Question: I want to go with Linq2SQL first and get it to create sql db for me but when I was creating fields I realized I couldn't see any Identity feature or something on Properties window.
Here is the snapshot of the selected UserId column in Linq2SQL file.
Thanks in advance.

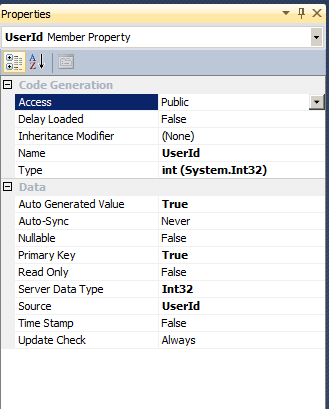
Answer: It's set as autogenerated, which is how linq-to-sql columns are normally represented.
Have a look at the generated .cs file and see what it looks like. In a file generated by sqlmetal, an identity column has this attribute:
'''
[global::System.Data.Linq.Mapping.ColumnAttribute(
Storage="_ID", AutoSync=AutoSync.OnInsert,
DbType="Int NOT NULL IDENTITY",
IsPrimaryKey=true, IsDbGenerated=true)]
'''
Can you find anything similar in your file? Specifically it is the DbType that is interesting.